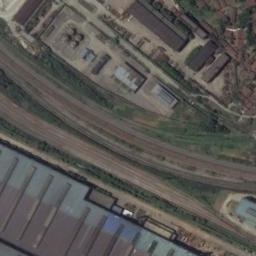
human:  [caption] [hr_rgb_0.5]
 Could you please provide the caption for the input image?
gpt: These railways go through a industrial area .

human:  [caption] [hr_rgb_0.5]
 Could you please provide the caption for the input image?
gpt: There are two trains passing by in the picture .

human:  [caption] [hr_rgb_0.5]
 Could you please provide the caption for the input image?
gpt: There are several buildings beside the railway .

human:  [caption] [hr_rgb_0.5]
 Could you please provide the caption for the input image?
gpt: The railway is next to some trees and houses .

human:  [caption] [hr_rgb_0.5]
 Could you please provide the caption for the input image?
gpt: There are some buildings and green meadows beside the railway .